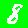
Digit: 8